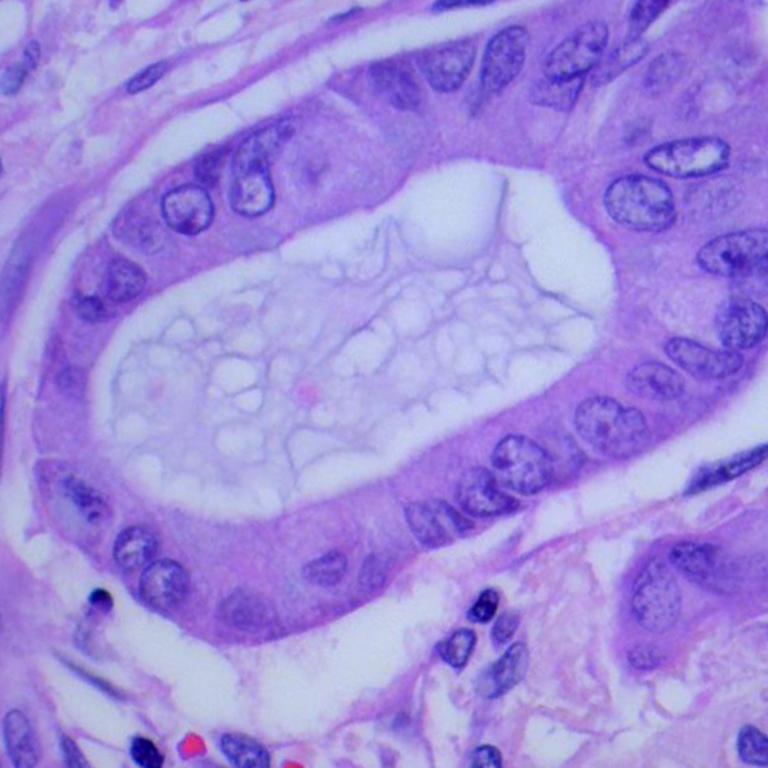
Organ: lung
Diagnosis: adenocarcinomas